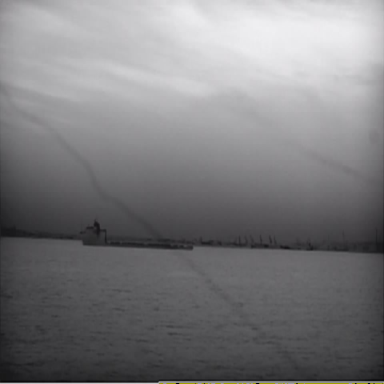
There is a liner in the infrared image.